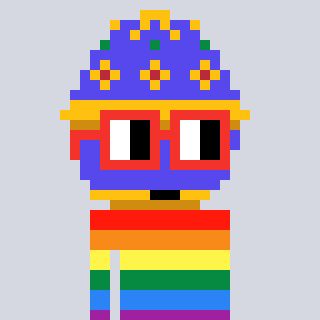
a pixel art character with square red glasses, a faberge-shaped head and a blue-colored body on a cool background